Field crop: tomato
Growth stage: 1
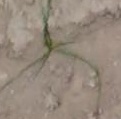
Species: cyperus